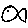
Label: fish